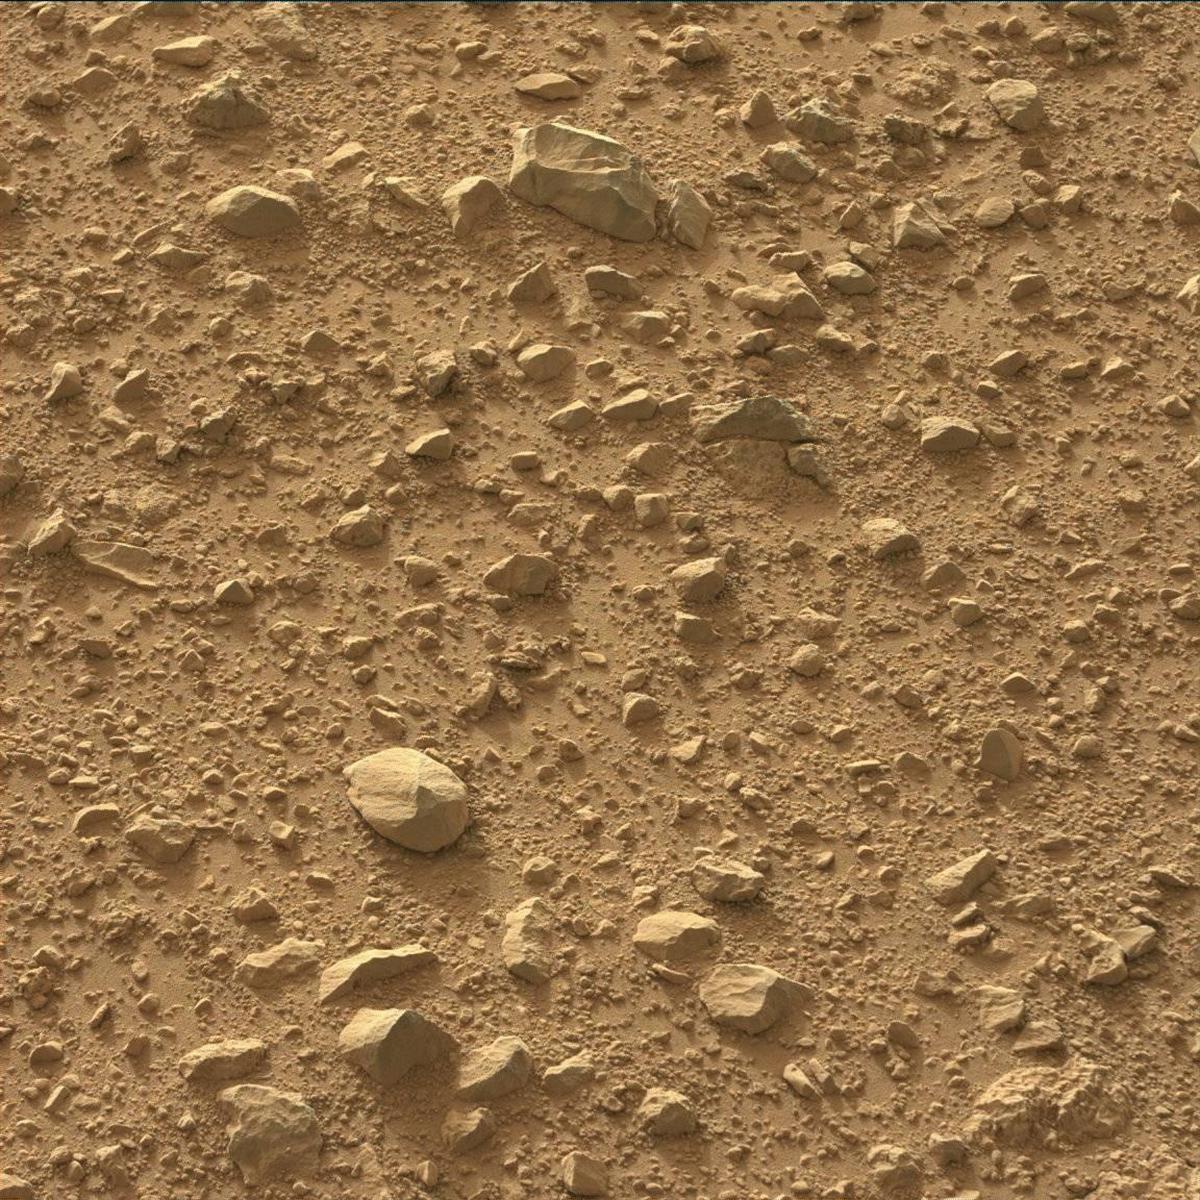
Terrain classes present: Bedrock, Rock, Sand / Soil